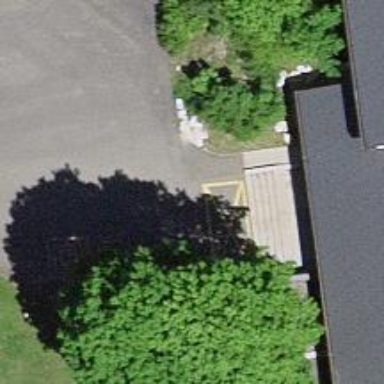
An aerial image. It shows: School.